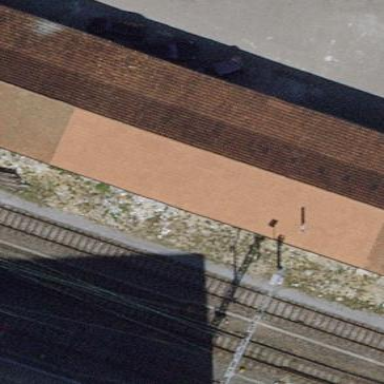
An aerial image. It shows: Industrial building with tiled roof.